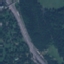
Land use / land cover: Highway